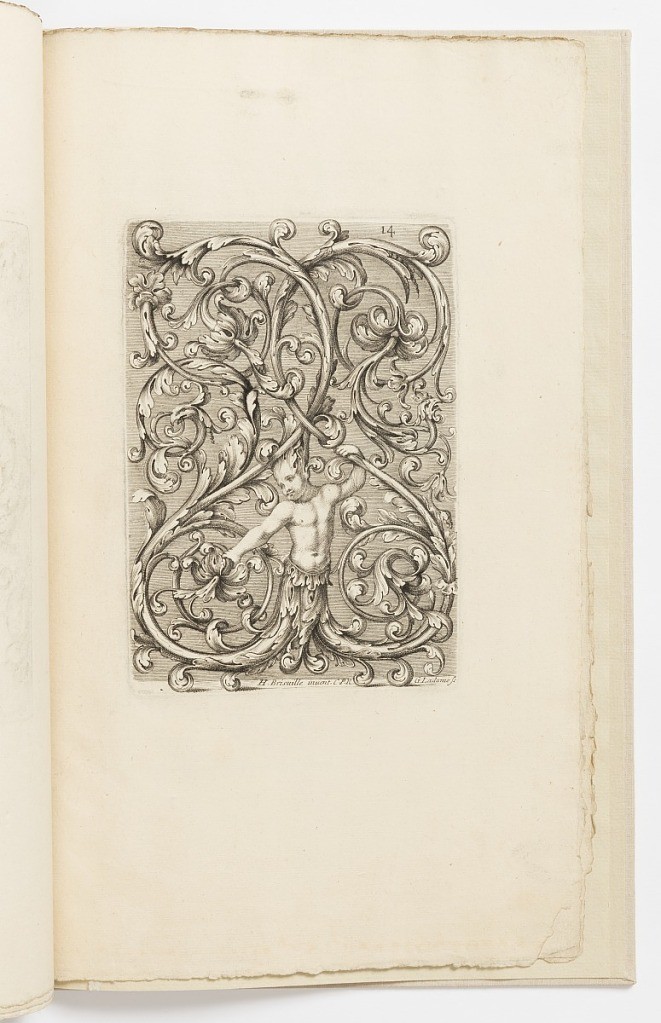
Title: Plate 14, from Diverses pièces de serruriers (Various Designs for Locksmiths)
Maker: Hugues Brisville, French, active ca. 1663
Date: after 1662
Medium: Engraving on laid paper
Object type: Print
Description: Vertical rectangle completely filled with scrolling, interlacing arabesques. At bottom, a figure whose bodies terminate in acanthus leaves holds a flower in his right hand.